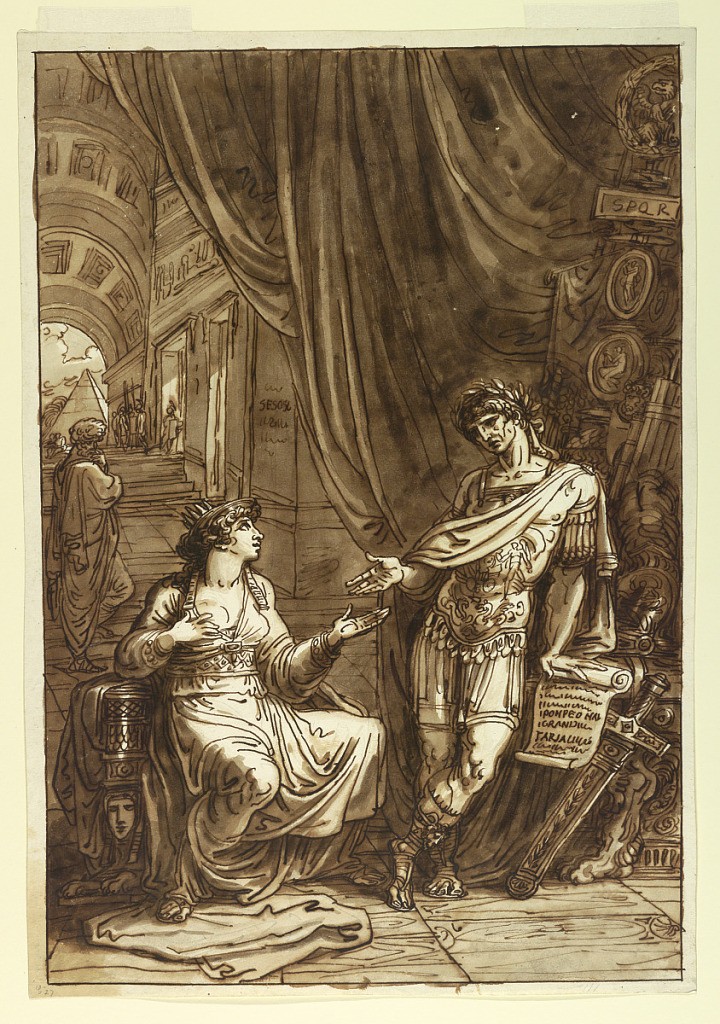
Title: Cleopatra Pleading with Caesar
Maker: Felice Giani, Italian, 1758–1823
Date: ca. 1820
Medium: Pen and brown ink, brown wash, over black chalk, ruled border in pen and brown Support: thick white wove paper
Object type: Drawing
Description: Male figure, dressed in Roman military garb, stands at right, gesturing to female, seated on a throne adorned with the figure of sphinx, at left. Both appear before large curtain, in a vaulted architectural setting. A pyramid is seen in far distance.